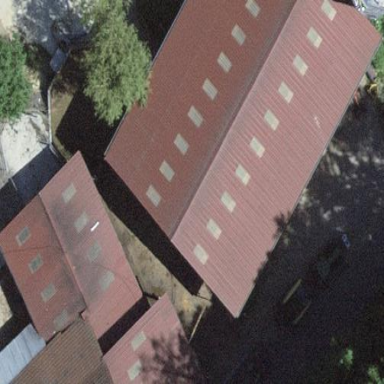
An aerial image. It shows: Farm auxiliary building.